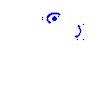
Particle: kaon